Interaction volume radius: 5 \u00c5
Interaction volume height: 35 \u00c5
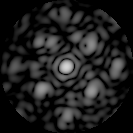
Disorder parameter: 0.4687